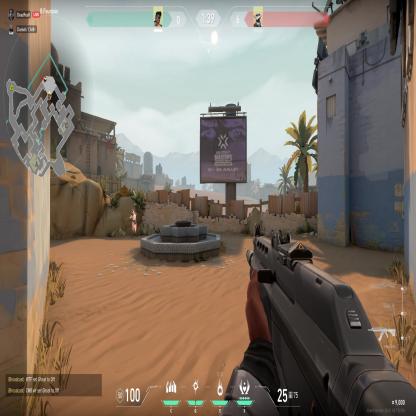
Label: enemy